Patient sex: M
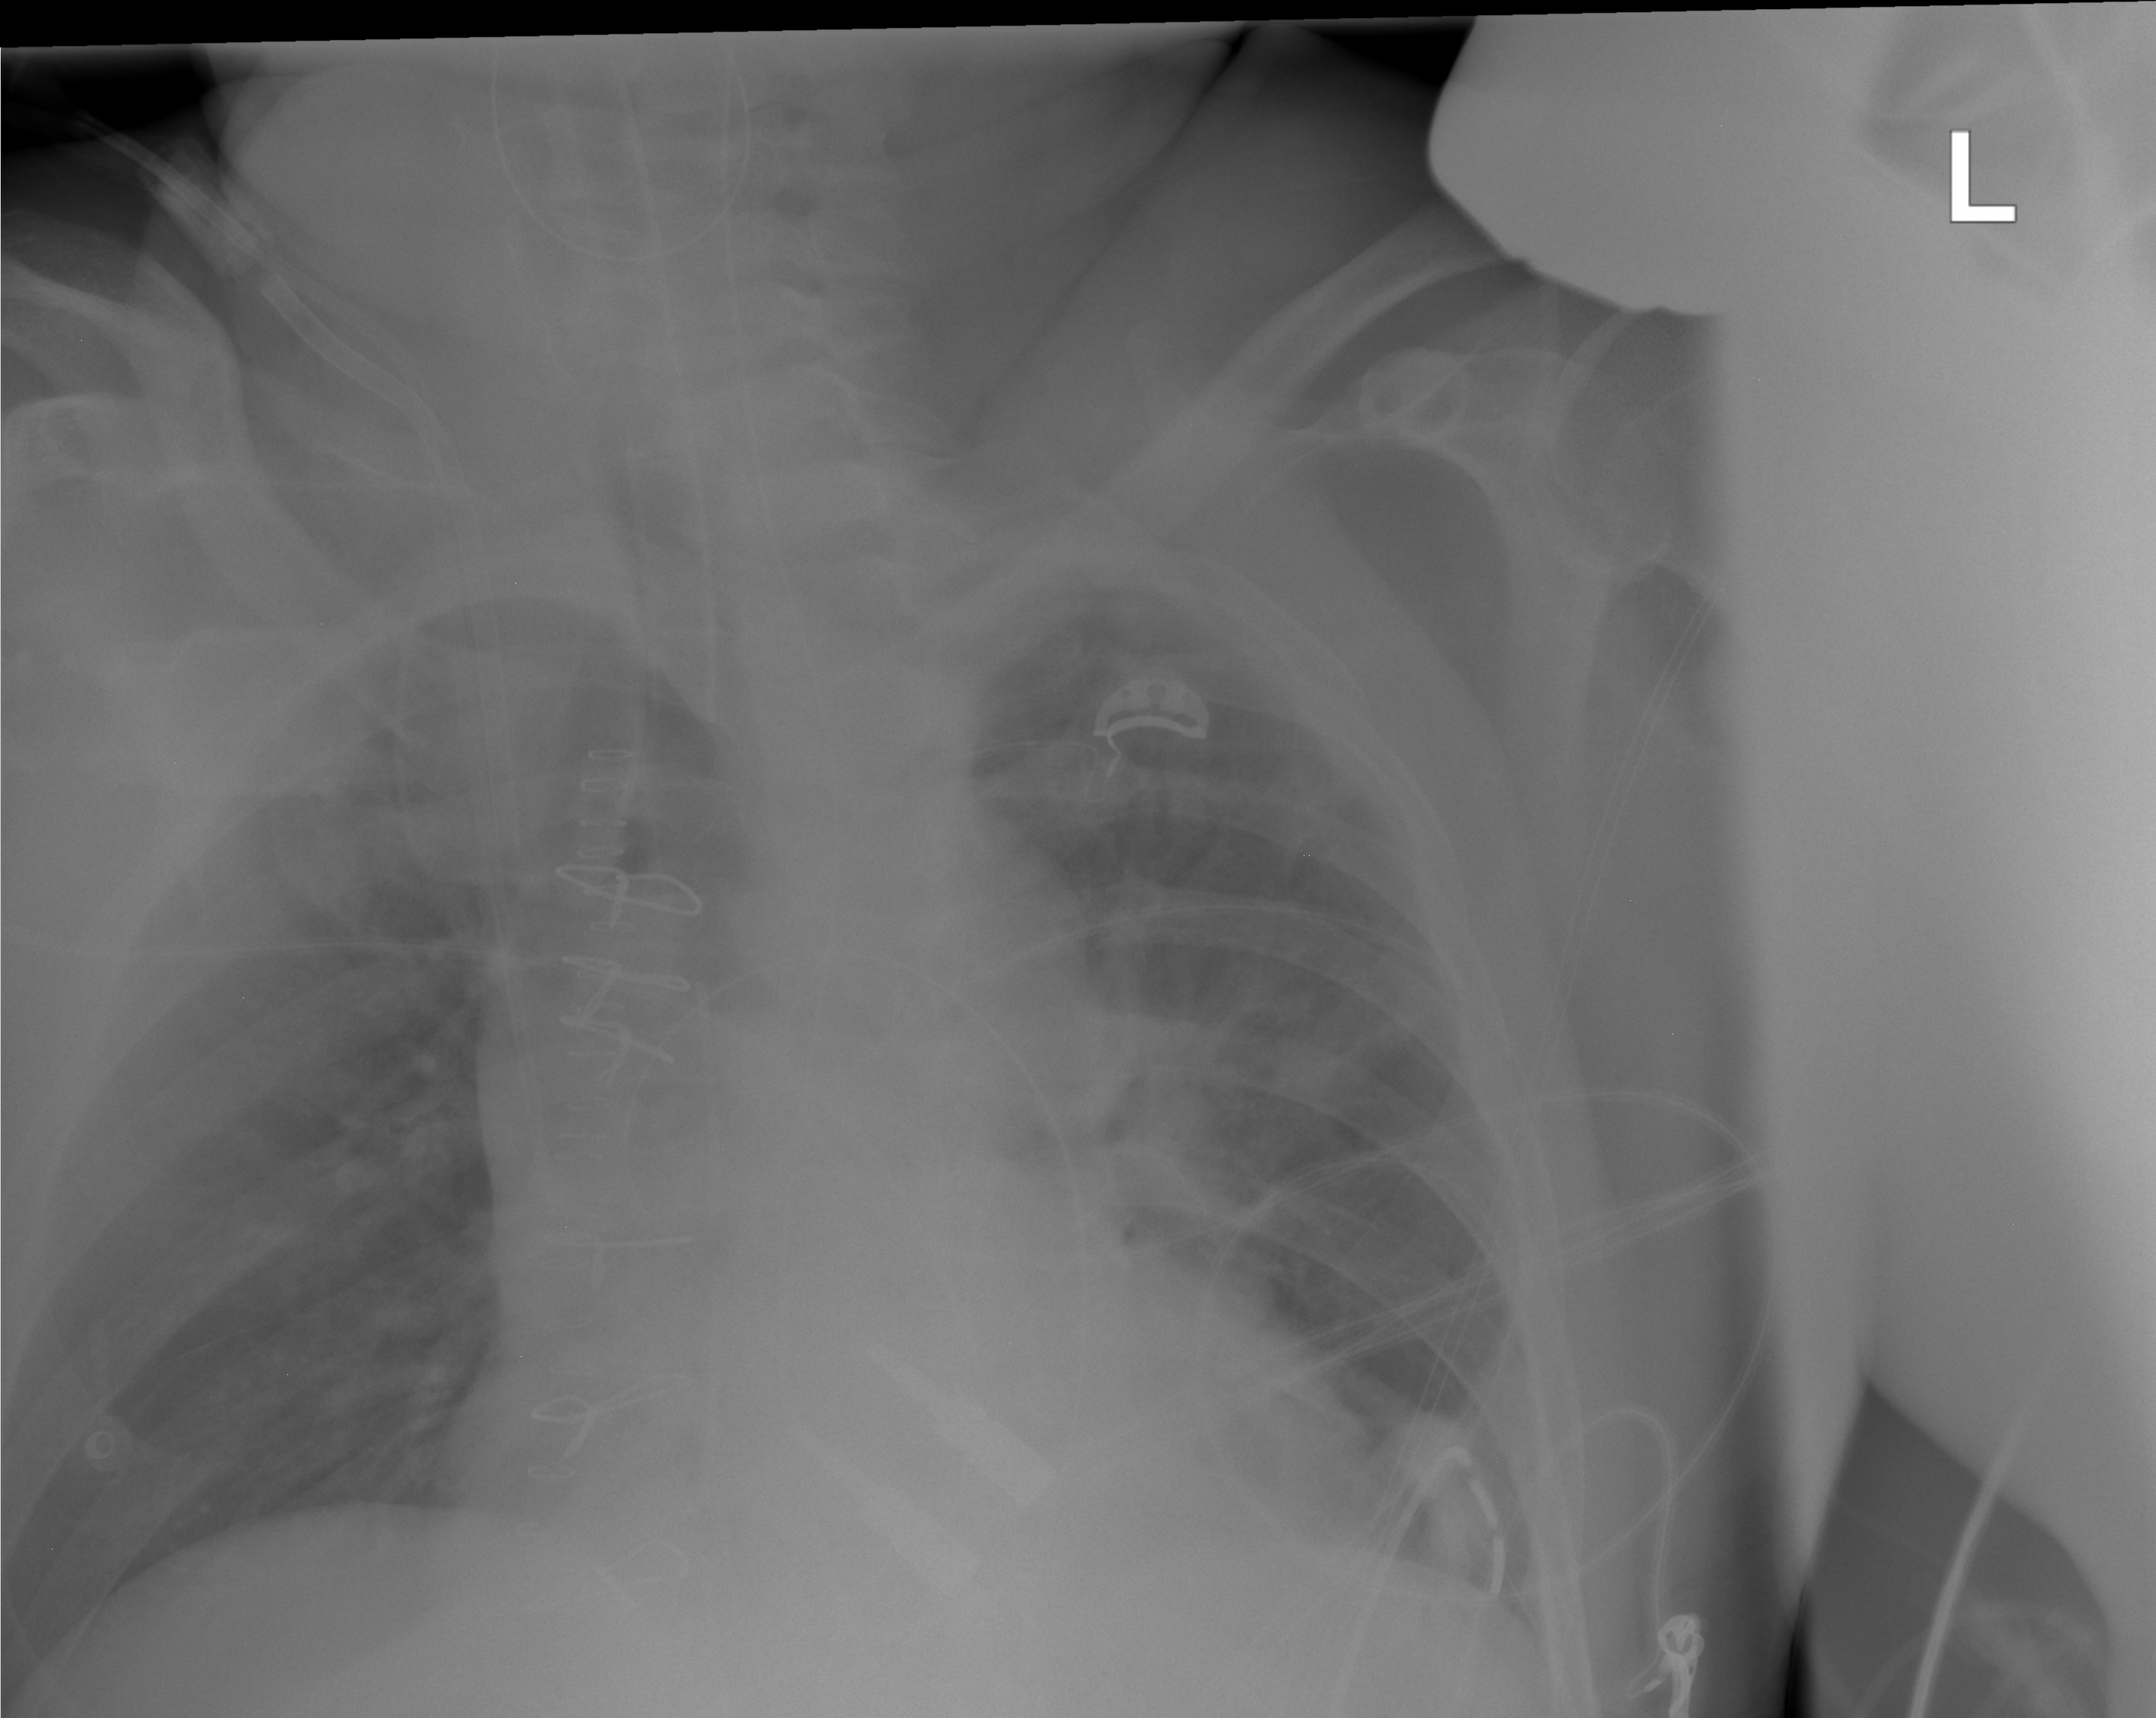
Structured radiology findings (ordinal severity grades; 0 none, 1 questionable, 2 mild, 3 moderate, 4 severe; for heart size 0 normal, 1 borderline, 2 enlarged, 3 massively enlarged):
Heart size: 0
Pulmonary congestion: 1
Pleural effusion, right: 0
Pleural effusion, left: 0
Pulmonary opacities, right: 0
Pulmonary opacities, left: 0
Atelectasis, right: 1
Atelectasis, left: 1